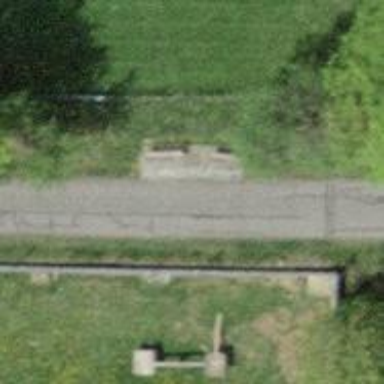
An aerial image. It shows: Bench for seating.